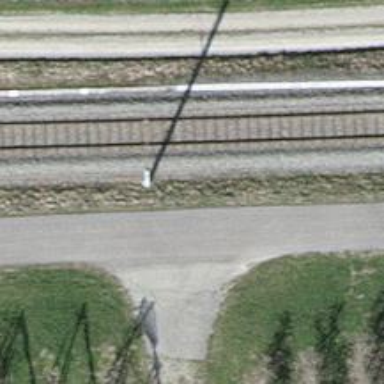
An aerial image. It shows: Asphalt track with grade1 track type mainly used by agricultural motorcars.